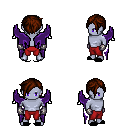
a pixel art fantasy rpg character, male body template, dark elf, purple skin, purple wings, red pants, brown pixie cut hairstyle, metal gloves, black slippers, four views (front, back, left, right), 2x2 character sprite sheet, small pixel art, hard edges, no anti-aliasing